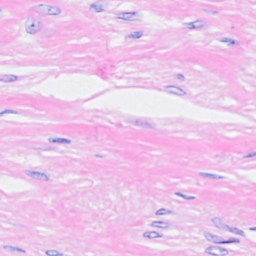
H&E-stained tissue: Breast